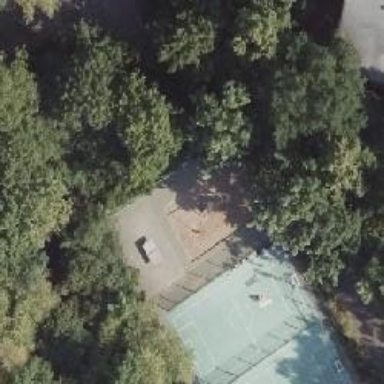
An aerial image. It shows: Playground area for leisure activities on the land.